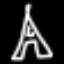
Label: The Eiffel Tower